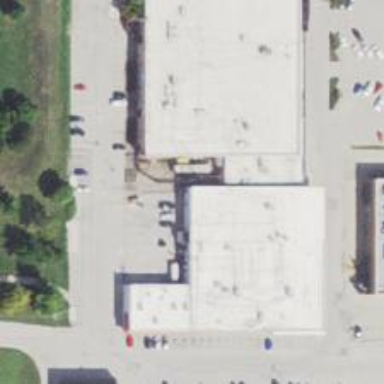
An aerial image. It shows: Retail building with flat roof.